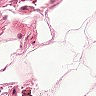
Metastatic tissue present: no